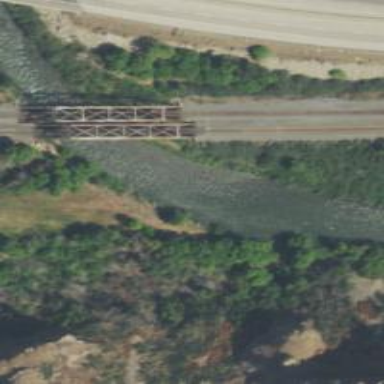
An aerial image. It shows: Bridge with 2 railway tracks crossing over it.